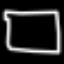
Label: square